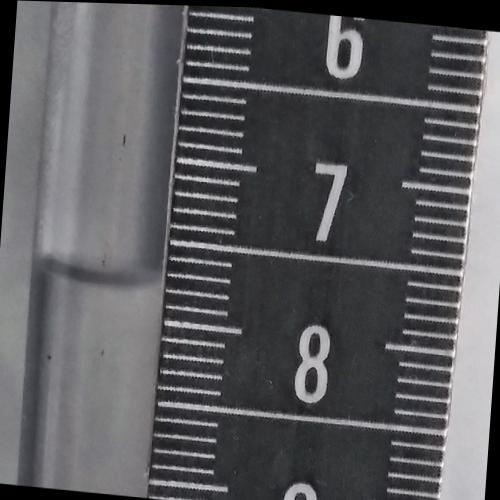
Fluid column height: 7.8 cm